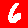
Digit: 6